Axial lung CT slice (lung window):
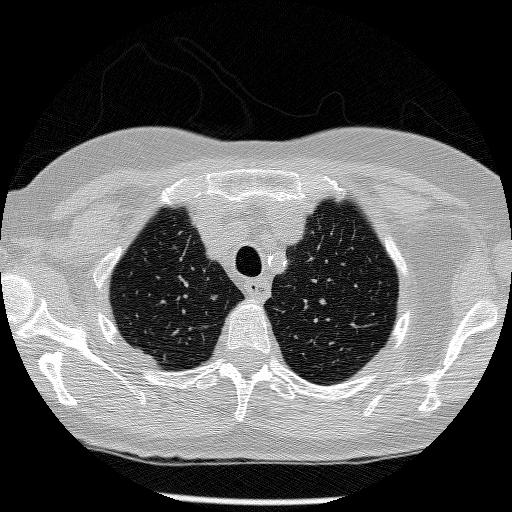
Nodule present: no